Question: There is a study group on ranges in the C++ committee:

but I have not followed the history of this study group and I am not sure of what kind of delivery is expected for C++1z (furthermore I do not use boost.range so I do not have a clear view of existing practices). Will we have:
1. ranges as a pair of first/last iterators?
2. union and other set operations on ranges(for example [v.begin()+5, v.begin()+7[ U [v.begin()+10, v.begin()+15[ U [v.begin()+21, v.begin()+42[), namely: union, intersection, disjoint union, complement?
3. iterator filters (in order to execute a for_each where a condition is satisfied)?
4. other things?
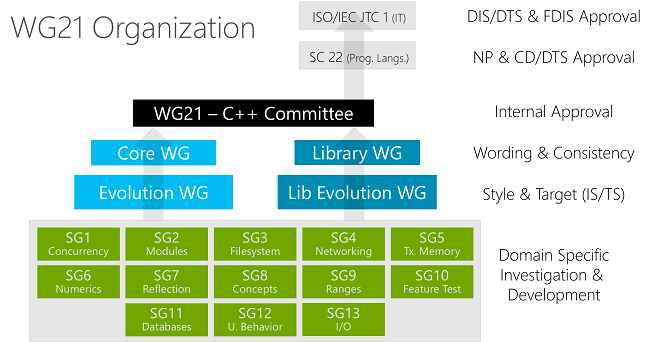
Answer: Eric Niebler initiated discussion of his 'Iterable' work (four-part blog posting: <URL>. There's been quite a bit of back and forth since then, especially considering that the list had been dead for about a year.
As near as I can tell as an outsider, the SG is in the "arguing about what they're trying to do" phase which is quite far from the "developing wording for a Standard/Technical Specification" phase. This is, however, a substantial move forward from the "dormant" phase. The meeting minutes from the last few committee meetings are illuminating:
- <URL>]. Dawes asks if work is stalled. Clow says his work is stalled and he has not seen work others are doing. [Jeffrey] Yasskin says that he is unsure of where the papers are going which may be stalling SG9 consideration of papers.
It hasn't exactly been going like gangbusters, and there is no set deliverable goal AFAIK.